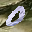
Label: 0